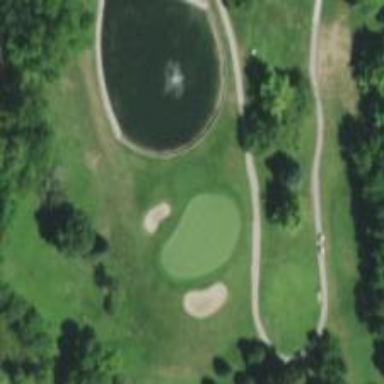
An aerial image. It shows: View of golf hole.